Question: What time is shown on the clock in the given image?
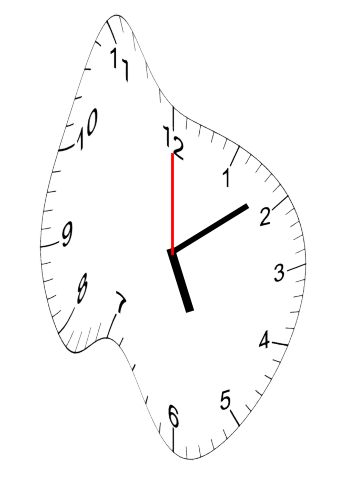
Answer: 05:09:00